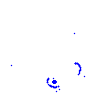
Particle: proton